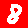
Digit: 8